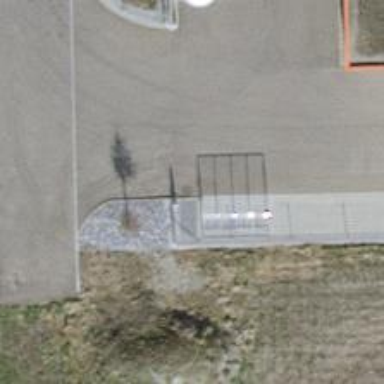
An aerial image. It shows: Gate.